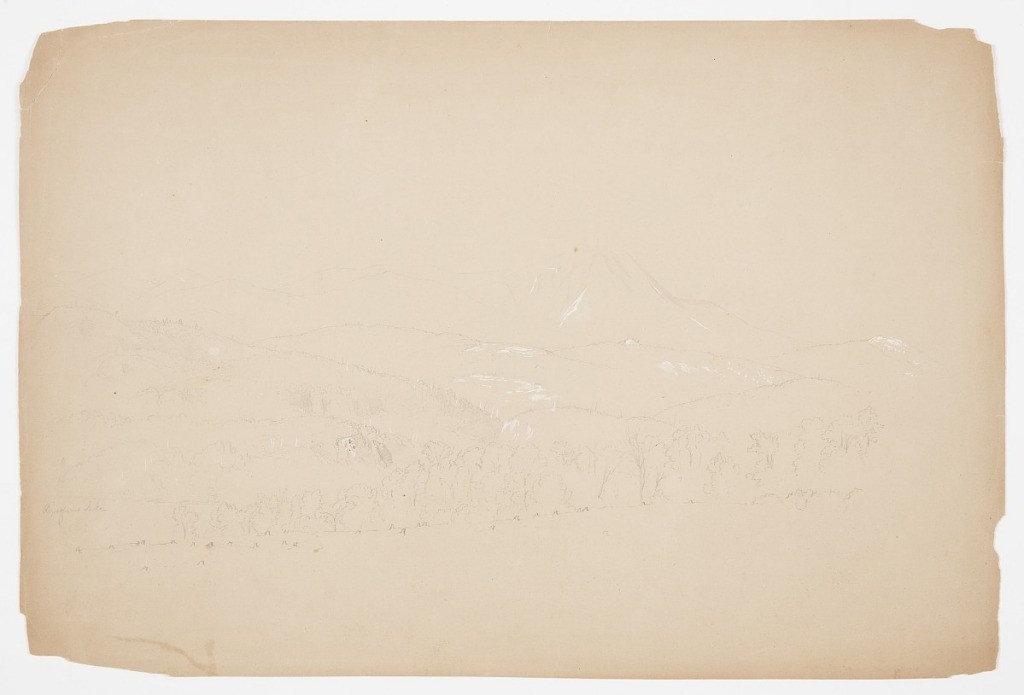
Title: Mt. Katahdin from the West, near Ripogenus Lake, Maine
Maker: Frederic Edwin Church, American, 1826–1900
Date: July 1856
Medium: Graphite, white gouache, and oxidized white gouache on tan wove paper
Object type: Drawing
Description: Landscape sketch showing a distant view of Mt. Katahdin in Maine from a hillside along the southern bank of Ripogenus Lake. In the foreground, a clear-cut hillside strewn with tree stumps descends across the composition from right to left, until it meets the lake in the lower left corner. Heavily wooded foothills and ridges overlap one another thoughout the middle distance, while the rugged southern face of Mt. Katahdin is visible in the background, striated with rocky crests. Mountainous ridges extend faintly to the left.